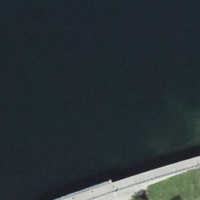
EUNIS habitat code: 14
Species observed at this site:
Phoenicurus ochruros